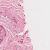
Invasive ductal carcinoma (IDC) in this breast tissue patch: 1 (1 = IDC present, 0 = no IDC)